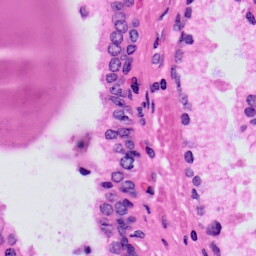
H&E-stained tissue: Prostate